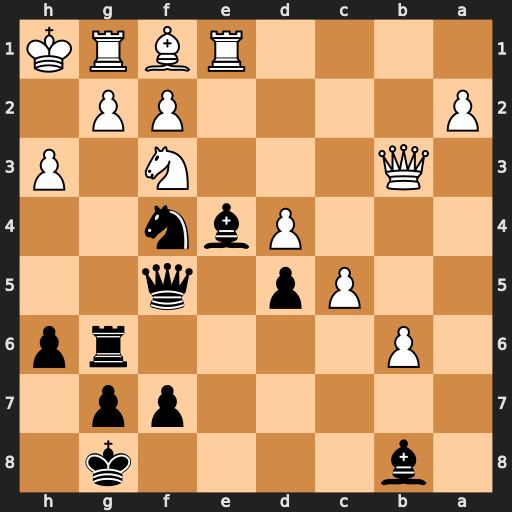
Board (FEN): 1b4k1/5pp1/1P4rp/2Pp1q2/3Pbn2/1Q3N1P/P4PP1/4RBRK
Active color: b
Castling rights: -
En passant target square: -
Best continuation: Nxh3 gxh3 Bxf3+ Qxf3 Qxf3+